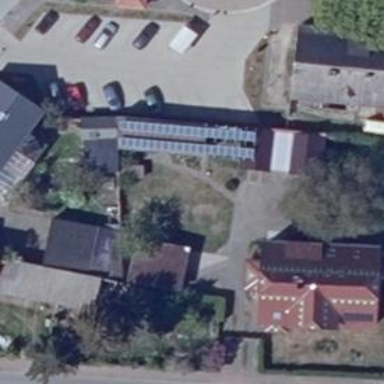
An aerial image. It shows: Solar photovoltaic panel generator producing electricity in small installation.